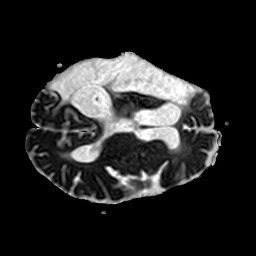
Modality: ADC
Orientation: axial
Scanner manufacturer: philips
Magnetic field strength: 3 T
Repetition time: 4.09 s
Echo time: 0.0607 s